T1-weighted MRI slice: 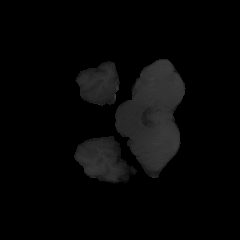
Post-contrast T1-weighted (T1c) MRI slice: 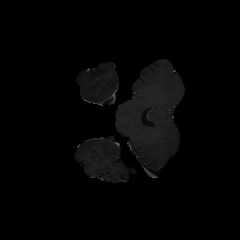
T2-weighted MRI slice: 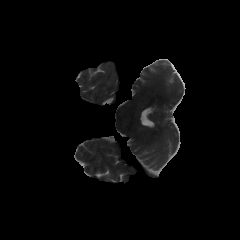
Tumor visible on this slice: no